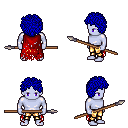
a pixel art fantasy rpg character, male body template, dark elf, purple skin, red tattered cape, gold greaves, blue curly afro hairstyle, spear, four views (front, back, left, right), 2x2 character sprite sheet, small pixel art, hard edges, no anti-aliasing